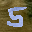
Label: 5